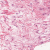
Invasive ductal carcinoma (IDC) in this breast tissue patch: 0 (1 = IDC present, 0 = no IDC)